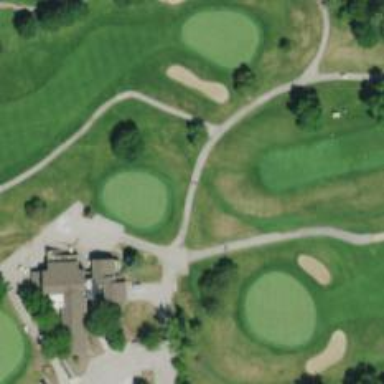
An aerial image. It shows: Well-maintained golf cart path.